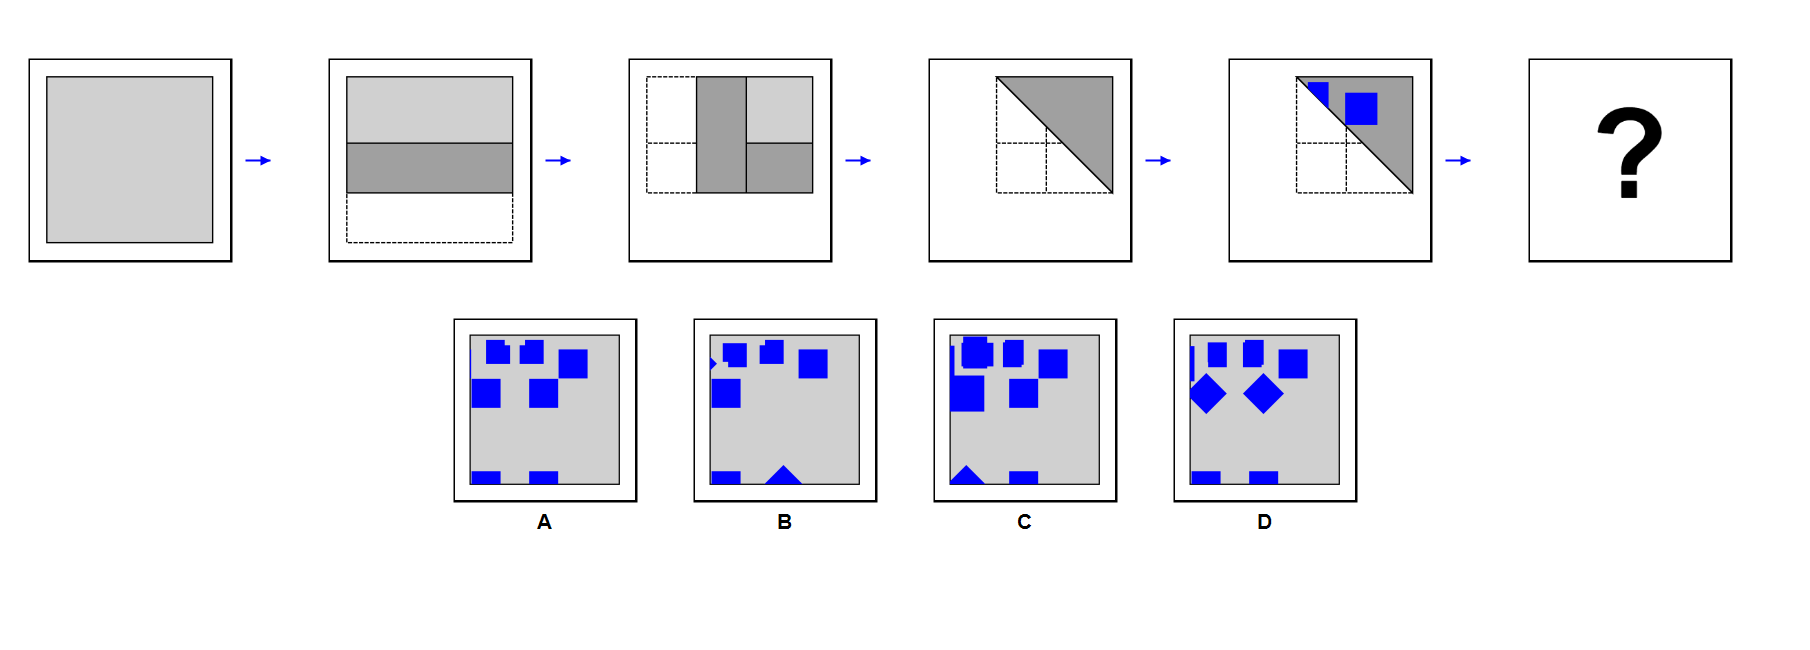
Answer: A